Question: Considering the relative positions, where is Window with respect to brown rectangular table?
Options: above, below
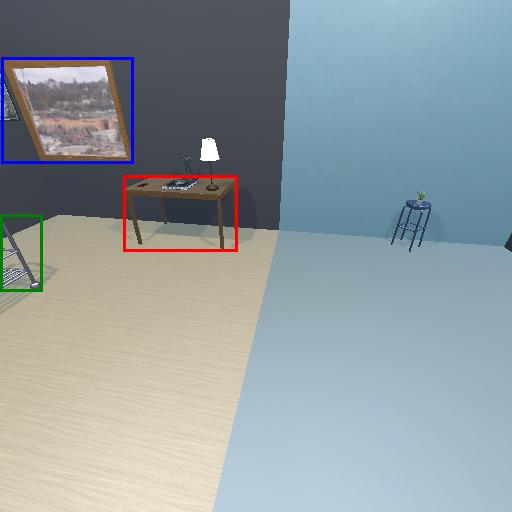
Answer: above